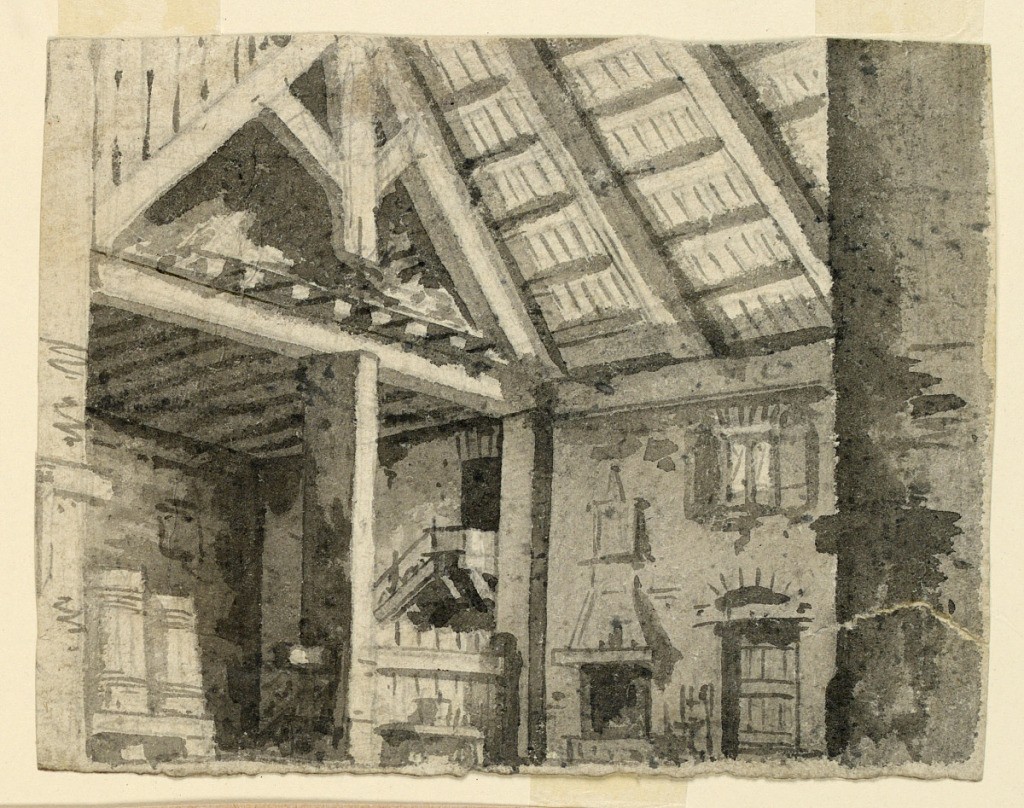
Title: Stage Design, Interior of a Country Lodging
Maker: Angelo Toselli, ca. 1765? – 1826
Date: late 18th century
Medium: Pen and brown ink, brush and sepia wash on paper; verso: graphite
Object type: Drawing
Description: Horizontal rectangle. Vast high hall with chimney piece. Two barrels standing on the left, wooden roof beams visible.